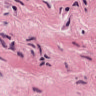
Metastatic tissue present: no